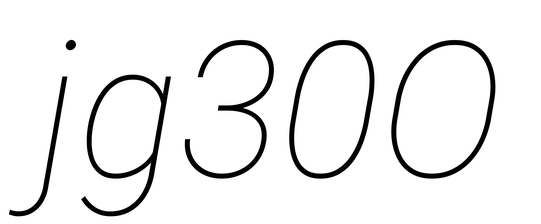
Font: Roboto-Italic_Thin_Italic